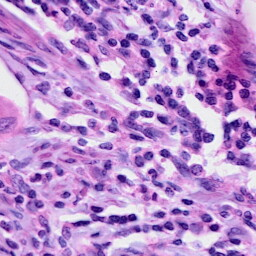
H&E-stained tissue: Cervix